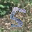
Label: 5